Question: Is there a way to change the UIPopoverView background color (including its arrow) on iOS8?
(I did read a couple of articles on customizing "UIPopoverControllers". Does this apply here too, meaning the answer is "no"?)

Isn't this something I should be able to address in the method triggering the popover? How can I reach the according view to change its appearance?
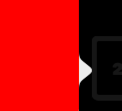
Answer: I found the solution. Subclassing is not necessary anymore with iOS8! The background can be accessed and changed like this from within the tableview -> navigation -> popoverPresentationController
'''
self.navigationController?.popoverPresentationController?.backgroundColor = UIColor.redColor()
'''
More information about this in WWDC session 2014.